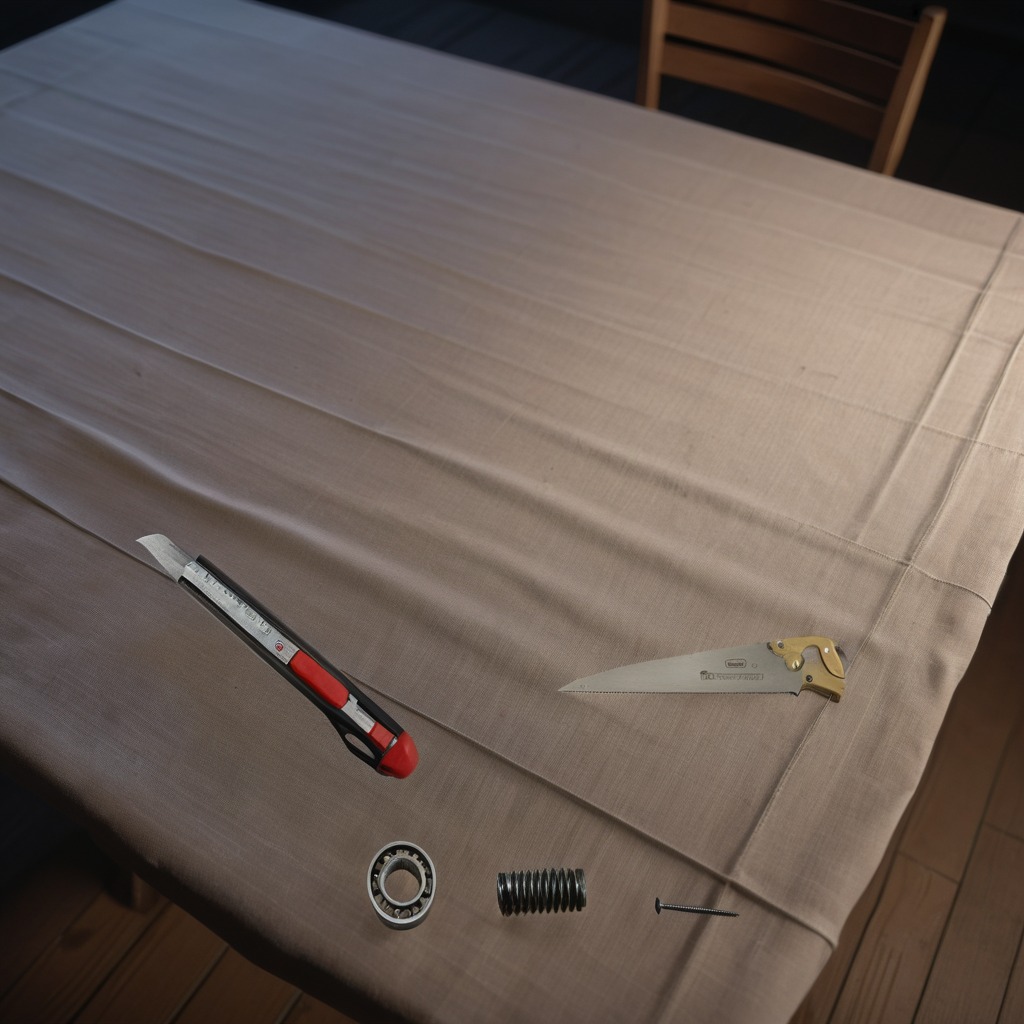
A ball bearing, a utility knife, a machine screw, a coiled metal spring, and a handheld metal saw are lying on the wooden table.